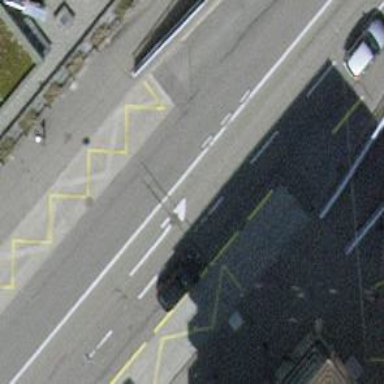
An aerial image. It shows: Bus stop for trolleybuses with designated stop position for public transport.